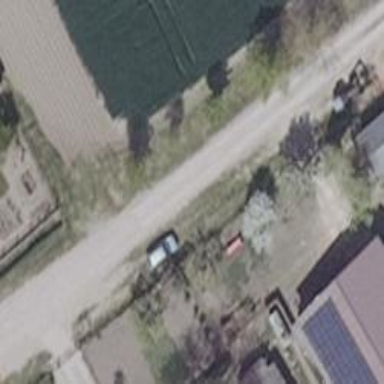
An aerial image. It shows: Residential road.